Field crop: maize
Growth stage: 2
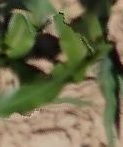
Species: maize